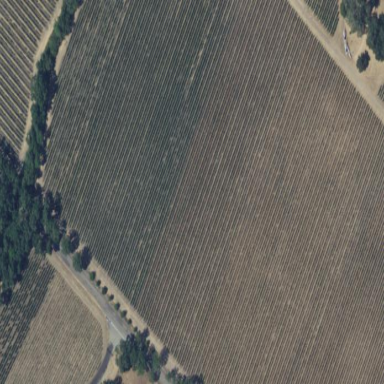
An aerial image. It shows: Vineyard where grapes are grown.